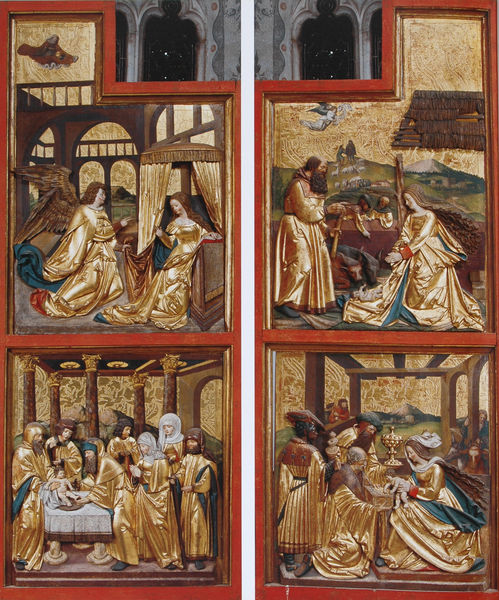
Titel: Hochaltar, Flügel-Innenseiten, vier Szenen des Marienlebens
Künstler: Jörg Lederer
Standort: Latsch im Vintschgau
Institution: Spitalkirche Heilig Geist
Schlagwörter: blau, flügel, gemälde, gott, mann, weiß, frauen, gelb, grün, landschaft, menschen, ocker, braun, frau, grau, hintergrund, holz, hüte, männer, raum, säule, säulen, tisch, türkis, zimmer, dach, gürtel, rot, muster, architektur, bibel, rahmen, tod, tot, hände, innenraum, tischdecke, öl, feld, hütte, kirche, gewand, gold, interieur, kelch, decke, gewänder, kind, gotik, locken, esel, fliegen, engel, relief, bilder, berge, rand, tafel, detail, bett, balken, gestell, faltenwurf, geschlossen, foto, vier, neger, religion, hauben, räume, altar, hochaltar, schnitzerei, schwarzer, gotisch, christus, jesus, mittelalter, priester, stall, baldachin, könige, tempel, heilige, heilig, taufe, maria, anbetung, mutter gottes, schafe, ochse, ochsen, hirten, szenen, geschnitzt, rafael, tafelbild, josef, joseph, marienbild, verkündigung, schindeln, himmelbett, geburt, krippe, ziegen, botschaft, ochs, außenansicht, seitenflügel, innenräume, jesuskind, retabel, polychrom, flügelaltar, apostel, gabriel, altarbilder, verkündung, flügen, marienleben, bibelszenen, altarflügel, darbringung im tempel, beschneidung, drei könige, heilige drei könige, christi geburt, engel rafael, gewädner, heiligenszene, kasstten, rum, weise aus dem morgenland, legenda aurea, engel gabriel, innenseiten, renaisons, gripppe